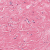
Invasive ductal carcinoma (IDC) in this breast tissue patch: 0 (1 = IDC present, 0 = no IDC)